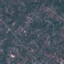
Land use / land cover: Residential